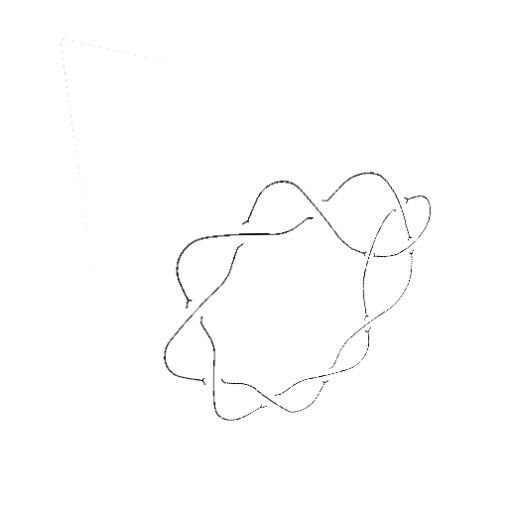
Crossing number: 10